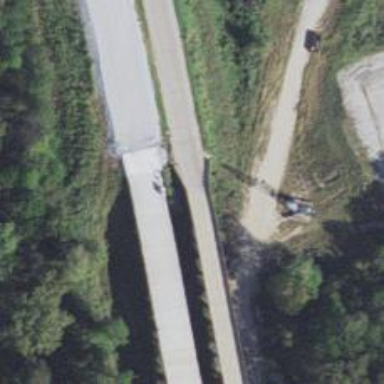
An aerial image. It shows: Secondary road bridge with beam structure.